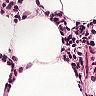
Metastatic tissue present: yes